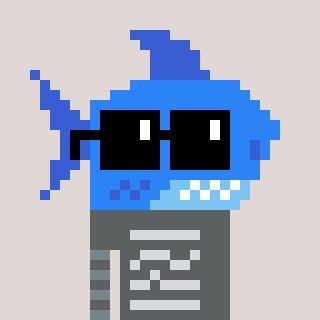
a pixel art character with square black sunglasses, a shark-shaped head and a grayscale-colored body on a warm background